Question: i am trying to make increment decrements box.
check here<URL>
i want the box like this
i think need to change in html code
'''
jQuery(function() {
jQuery("div.add-to-cart .qty_pan").append('<div class="inc add">&#8250;</div><div class="dec add">&#8249;</div>');
jQuery(".inputQty").on('click', '.add', function() {
var jQueryadd = jQuery(this);
var oldValue = jQueryadd.parent().find("input").val();
var newVal = 0;
if (jQueryadd.text() == "+") {
newVal = parseFloat(oldValue) + 1;
// AJAX save would go here
} else {
// Don't allow decrementing below zero
if (oldValue > 1) {
newVal = parseFloat(oldValue) - 1;
// AJAX save would go here
}
if(oldValue == 1){
newVal = parseFloat(oldValue);
}
}
jQueryadd.parent().find("input").val(newVal);
});
});
'''
'''
<div class="qty_pan">
<input type="number" min="1" max="1000" name="qty" id="qty" value="1" title="<?php echo $this->__('Qty') ?>" class="input-text qty" />
</div>
'''
please help me to edit this box with same functionality
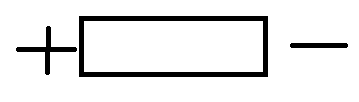
Answer: Following is thing which you like to do.
'''
$(function(){
$("#plus").click(function(){
$("#qty").val( Number($("#qty").val()) + 1 );
});
$("#minus").click(function(){
$("#qty").val( Number($("#qty").val()) - 1 );
});
});
'''
'''
.btnplus{
display:inline-block;
}
.qty_pan{
display:inline-block;
}
.btnminus{
display:inline-block;
}
'''
'''
<script src="https://ajax.googleapis.com/ajax/libs/jquery/2.1.1/jquery.min.js"></script>
<button id="plus" class="btnplus">+</button>
<div class="qty_pan">
<input type="text" min="1" max="1000" name="qty" id="qty" value="1" title="<?php echo $this->__('Qty') ?>" class="input-text qty" />
</div>
<button id="minus" class="btnminus">-</button>
'''
in your code is following:
'''
jQuery(function() {
jQuery("div.add-to-cart .qty_pan").append('<div class="inc add">&#8250;</div><div class="dec add">&#8249;</div>');
jQuery("#plus, #minus").click(function(){
var jQueryadd = jQuery(this);
var oldValue = jQueryadd.parent().find("input").val();
var newVal = 0;
if (jQueryadd.text() == "+") {
newVal = parseFloat(oldValue) + 1;
// AJAX save would go here
} else {
// Don't allow decrementing below zero
if (oldValue > 1) {
newVal = parseFloat(oldValue) - 1;
// AJAX save would go here
}
if(oldValue == 1){
newVal = parseFloat(oldValue);
}
}
jQueryadd.parent().find("input").val(newVal);
});
});
'''
'''
.btnplus{
display:inline-block;
}
.qty_pan{
display:inline-block;
}
.btnminus{
display:inline-block;
}
'''
'''
<script src="https://ajax.googleapis.com/ajax/libs/jquery/2.1.1/jquery.min.js"></script>
<button id="plus" class="btnplus">+</button>
<div class="qty_pan">
<input type="number" min="1" max="1000" name="qty" id="qty" value="1" title="<?php echo $this->__('Qty') ?>" class="input-text qty" />
</div>
<button id="minus" class="btnminus">-</button>
'''
Hope it helps.